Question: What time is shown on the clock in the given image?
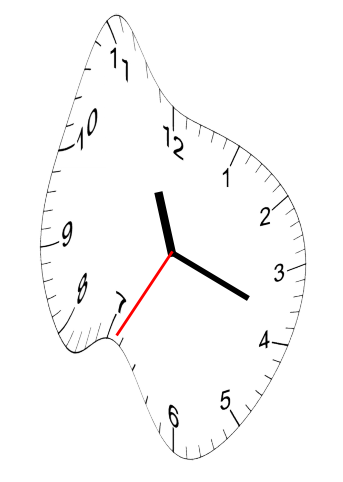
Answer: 11:18:35